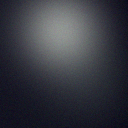
Screen state: off